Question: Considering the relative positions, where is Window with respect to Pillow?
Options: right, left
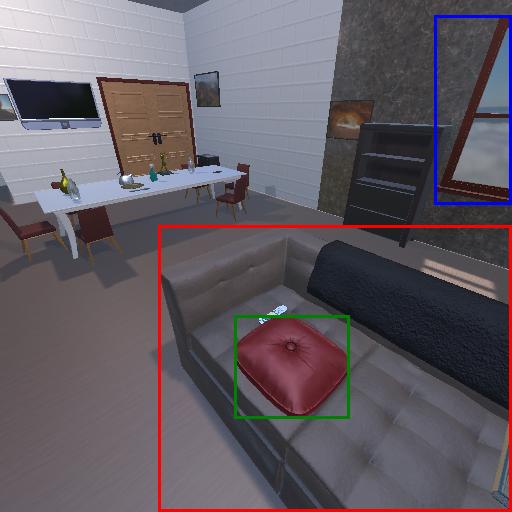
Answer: right